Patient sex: M
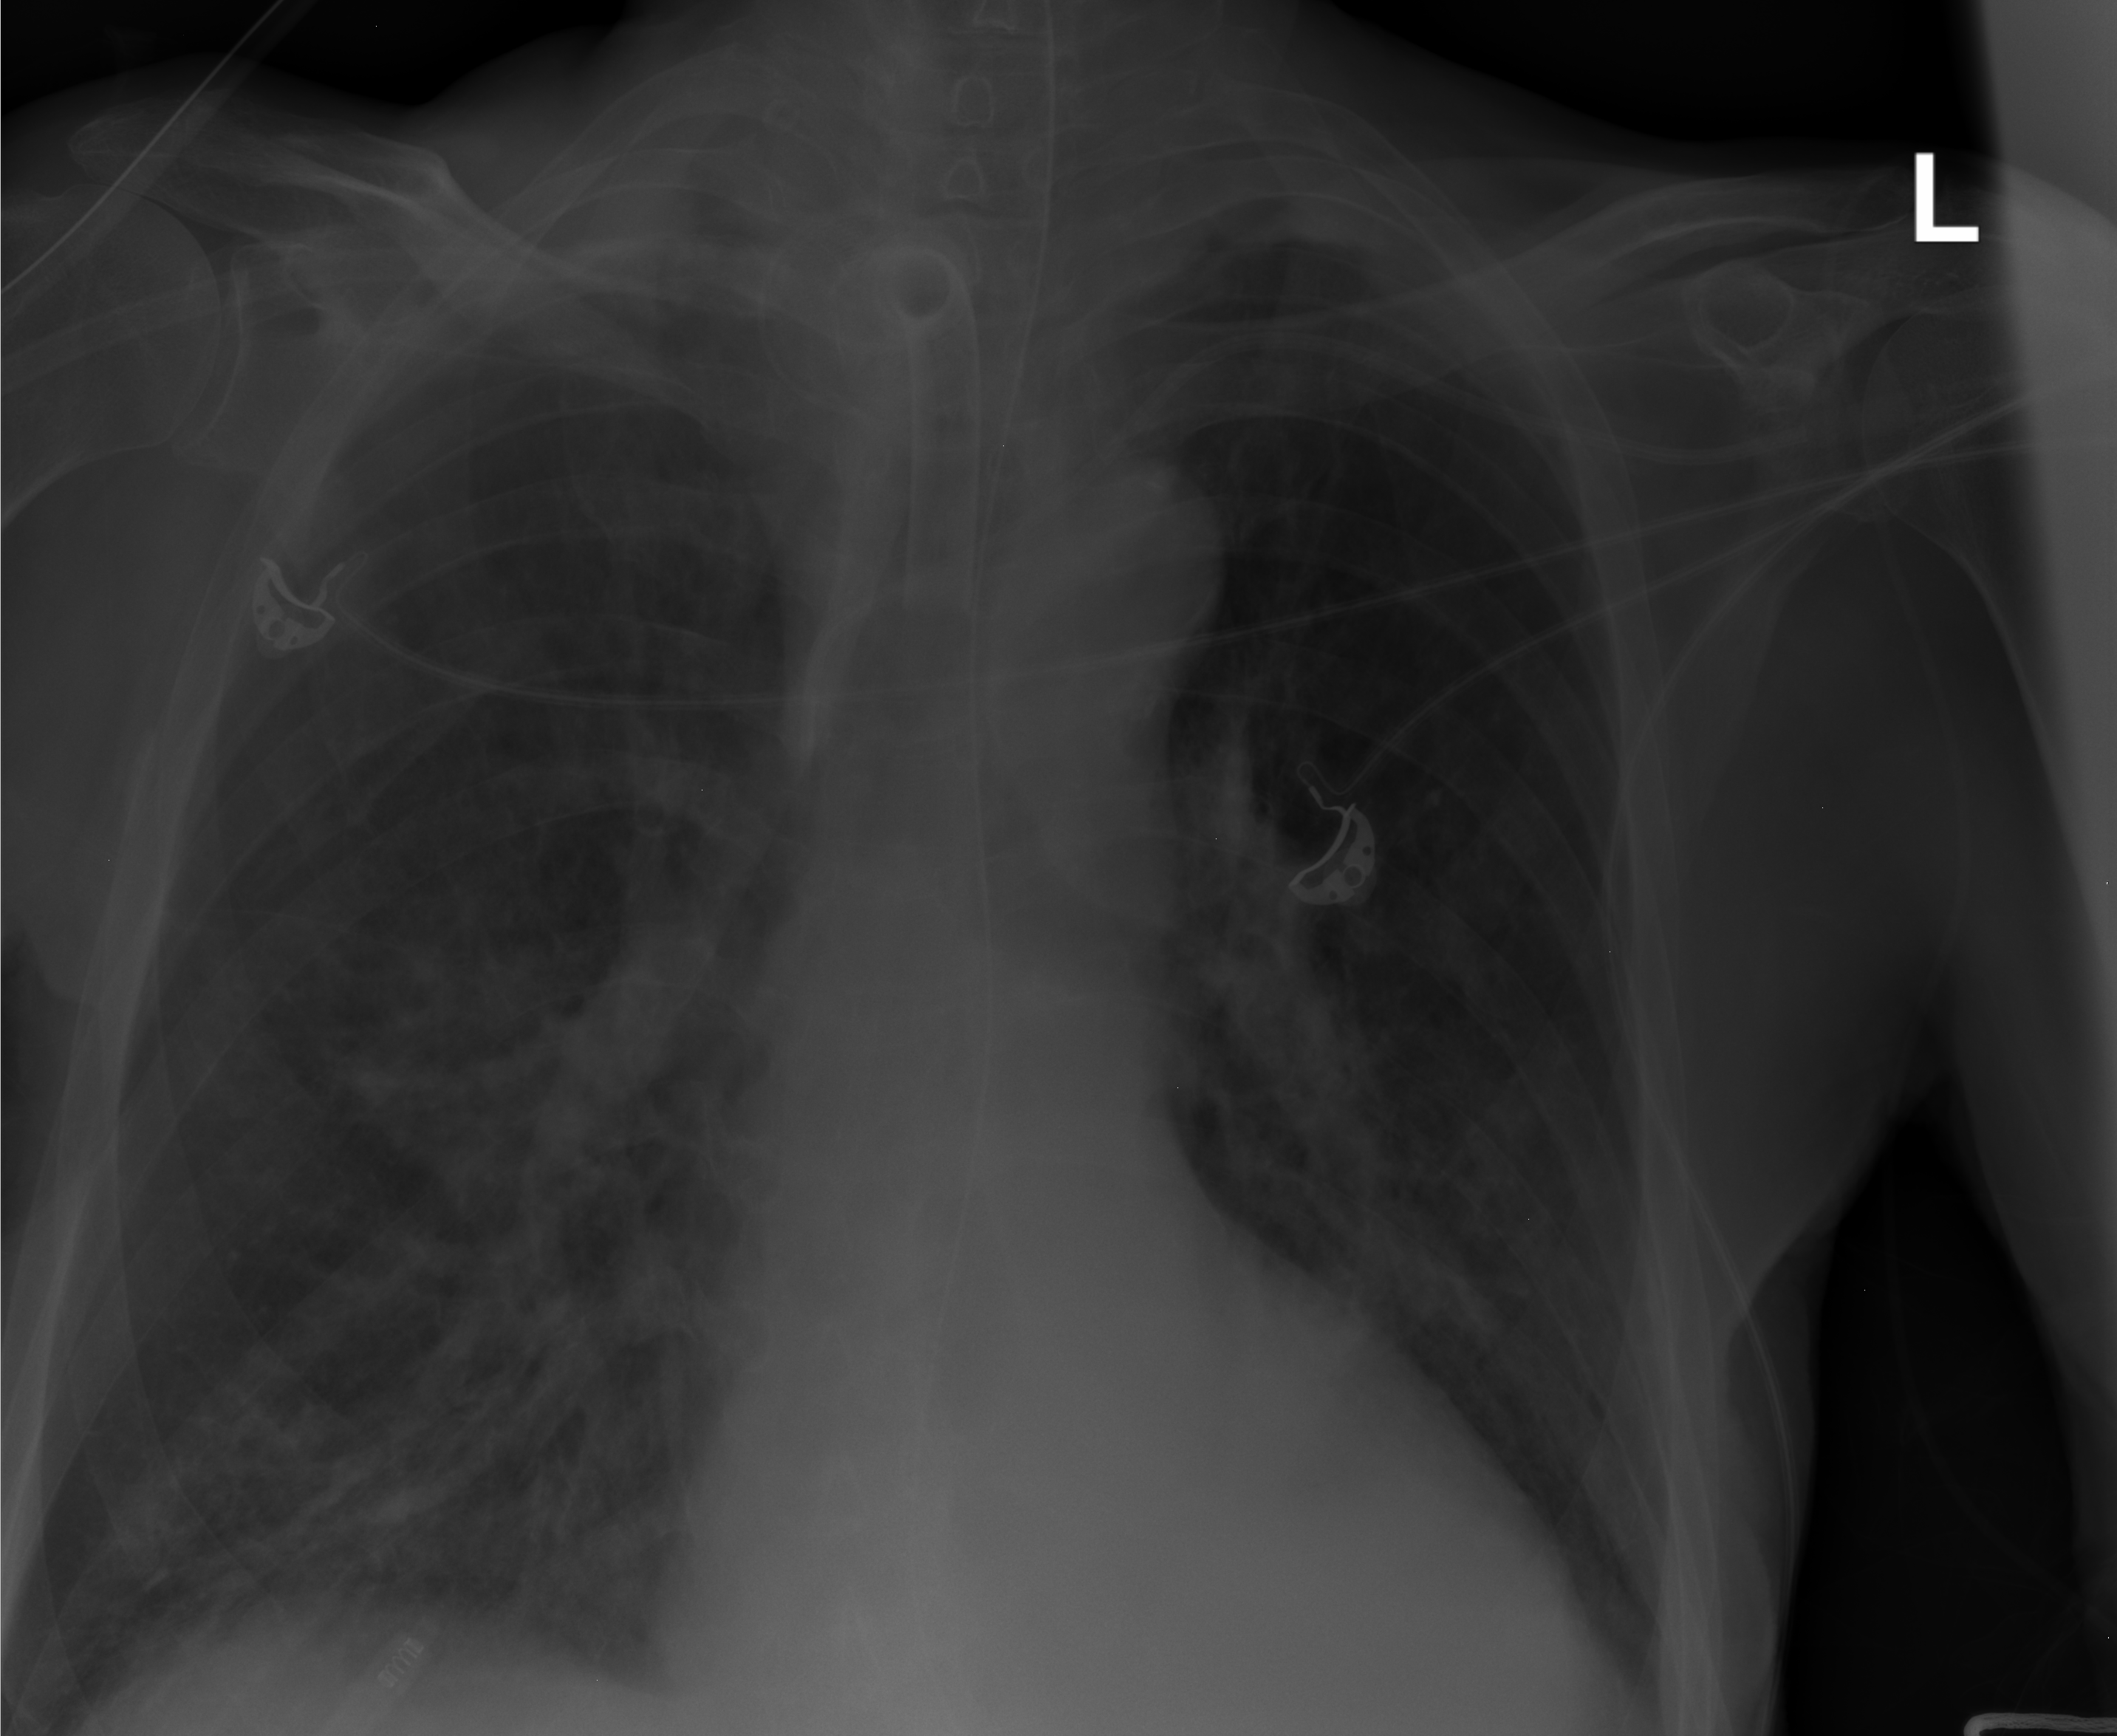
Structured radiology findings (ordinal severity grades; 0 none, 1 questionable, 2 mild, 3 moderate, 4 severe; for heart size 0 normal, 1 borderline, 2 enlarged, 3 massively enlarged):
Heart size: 1
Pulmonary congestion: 0
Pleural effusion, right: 0
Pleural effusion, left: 0
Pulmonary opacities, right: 2
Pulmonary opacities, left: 0
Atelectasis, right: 0
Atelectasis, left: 0